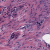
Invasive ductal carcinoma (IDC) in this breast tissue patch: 1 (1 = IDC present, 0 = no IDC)